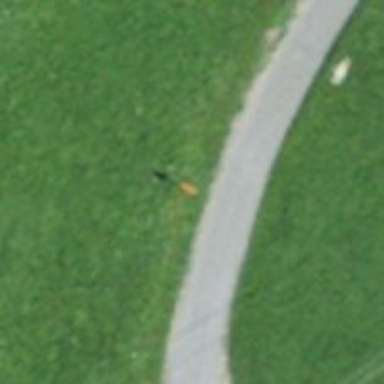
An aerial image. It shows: Pole with roof-covered pipeline marker.